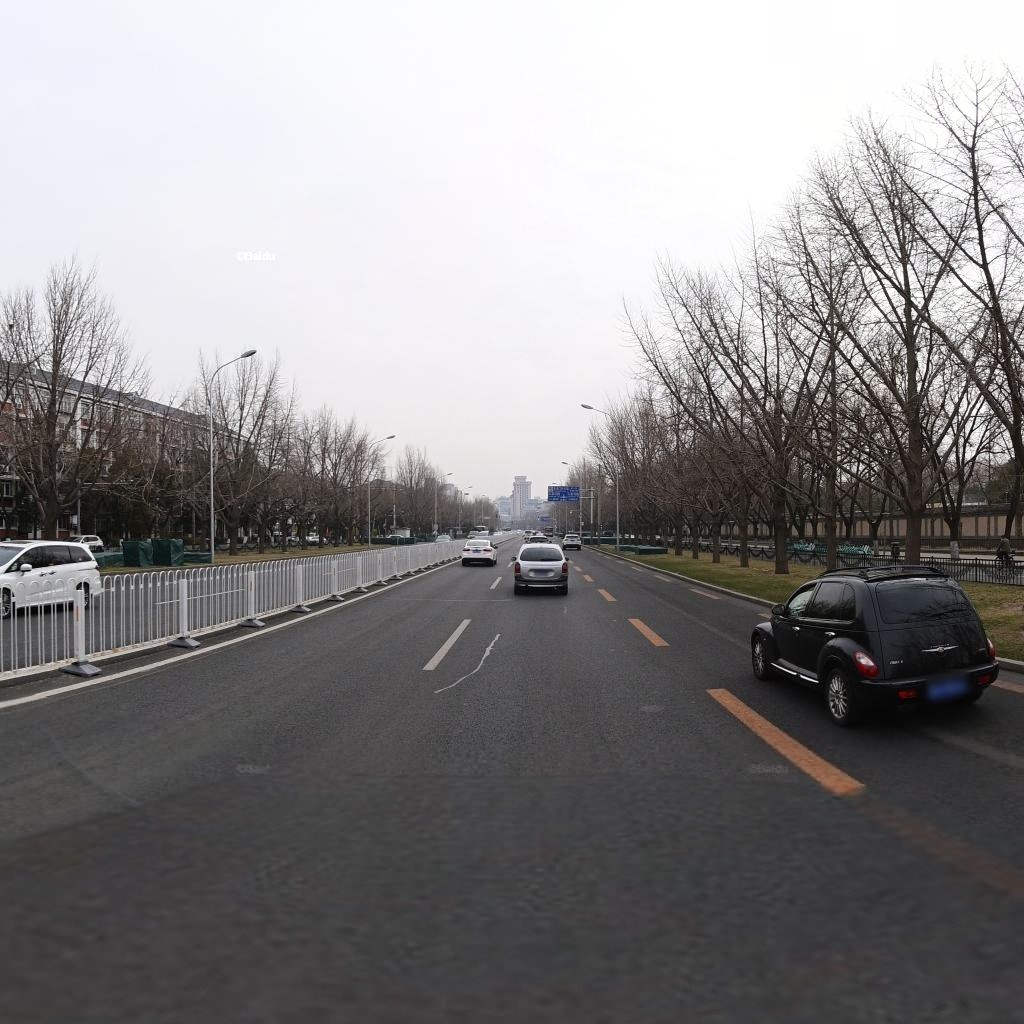
Region: Haidian
Road damage annotations: longitudinal patch, transverse patch